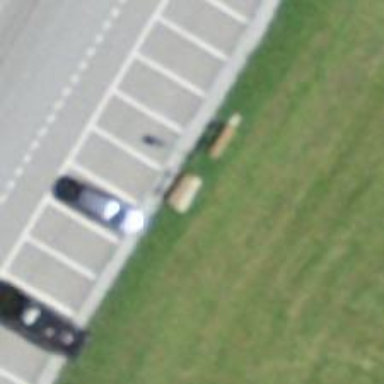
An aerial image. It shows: Brown bench in the vicinity.